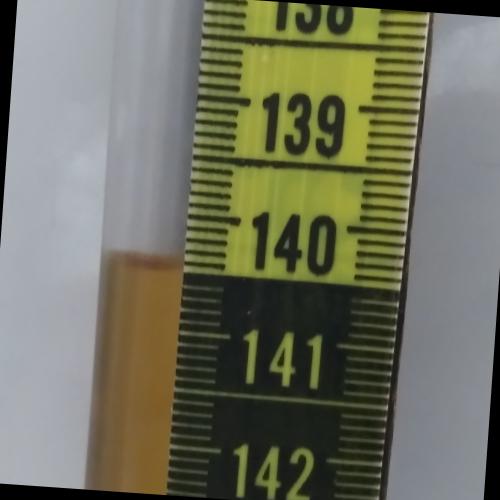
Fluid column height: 140.5 cm